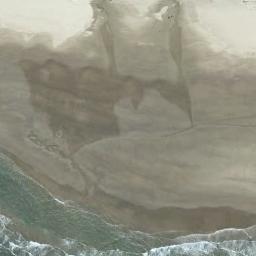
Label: beach